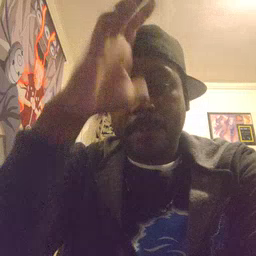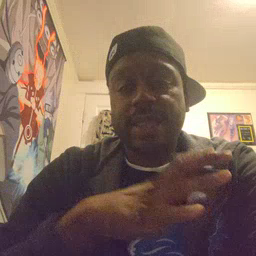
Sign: man